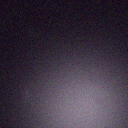
Screen state: off